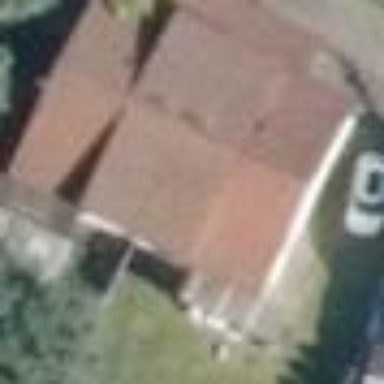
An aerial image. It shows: Residential building with gabled roof.